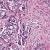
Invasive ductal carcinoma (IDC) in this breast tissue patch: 1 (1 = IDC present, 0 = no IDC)